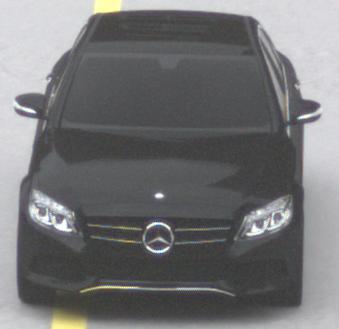
Make: Mercedes-Benz
Model: C 160
Detailed model: C-Class (205) Limousine
Model produced from: 2015/04
Model produced until: 2018/04
Doors: 4
Color: black
Road condition: dry road
Daytime: morning or afternoon
Contrast: low contrast